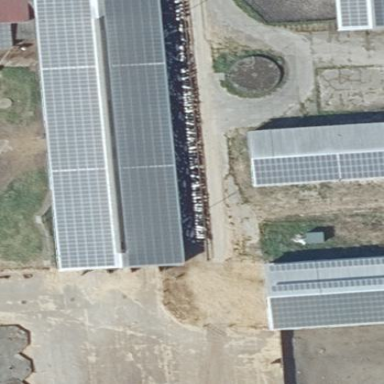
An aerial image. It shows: Small solar photovoltaic panel generator inside building.